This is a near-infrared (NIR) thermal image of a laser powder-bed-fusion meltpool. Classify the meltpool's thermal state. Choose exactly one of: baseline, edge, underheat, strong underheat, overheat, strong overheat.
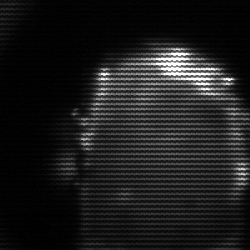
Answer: baseline